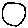
Label: circle